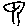
Label: tree